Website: walmart
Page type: account-selection
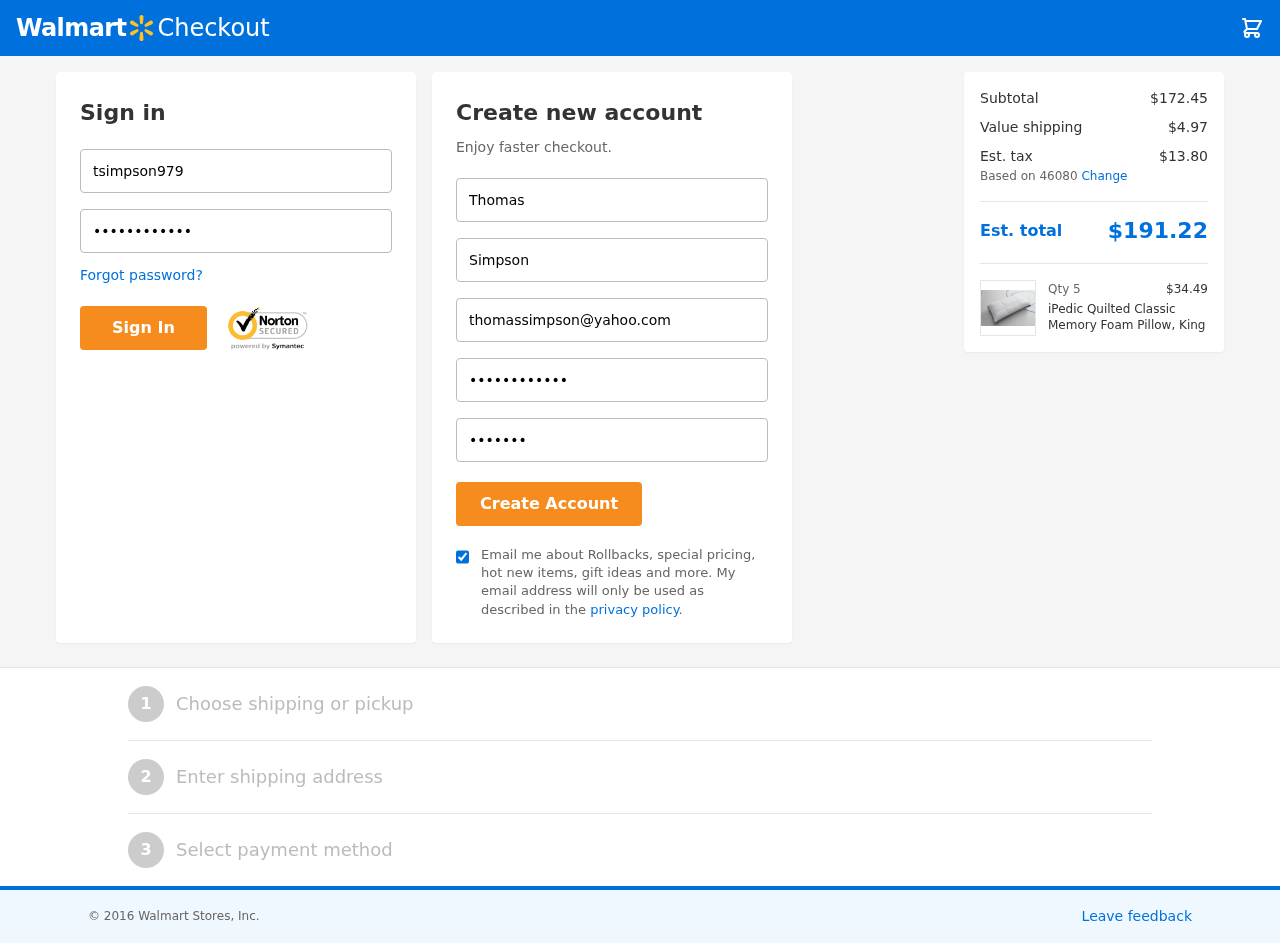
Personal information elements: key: PII_EMAIL
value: thomassimpson@yahoo.com
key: PII_FIRSTNAME
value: Thomas
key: PII_LASTNAME
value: Simpson
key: PII_LOGIN_USERNAME
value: tsimpson979
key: PII_POSTCODE
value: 46080
Product elements: key: PRODUCT1_NAME
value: iPedic Quilted Classic Memory Foam Pillow, King
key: PRODUCT1_PRICE
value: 34.49
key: PRODUCT1_QUANTITY
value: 5
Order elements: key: ORDER_SUBTOTAL
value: $172.45
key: ORDER_SHIPPING_COST
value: $4.97
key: ORDER_TAX
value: $13.80
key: ORDER_TOTAL
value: $191.22